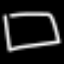
Label: square